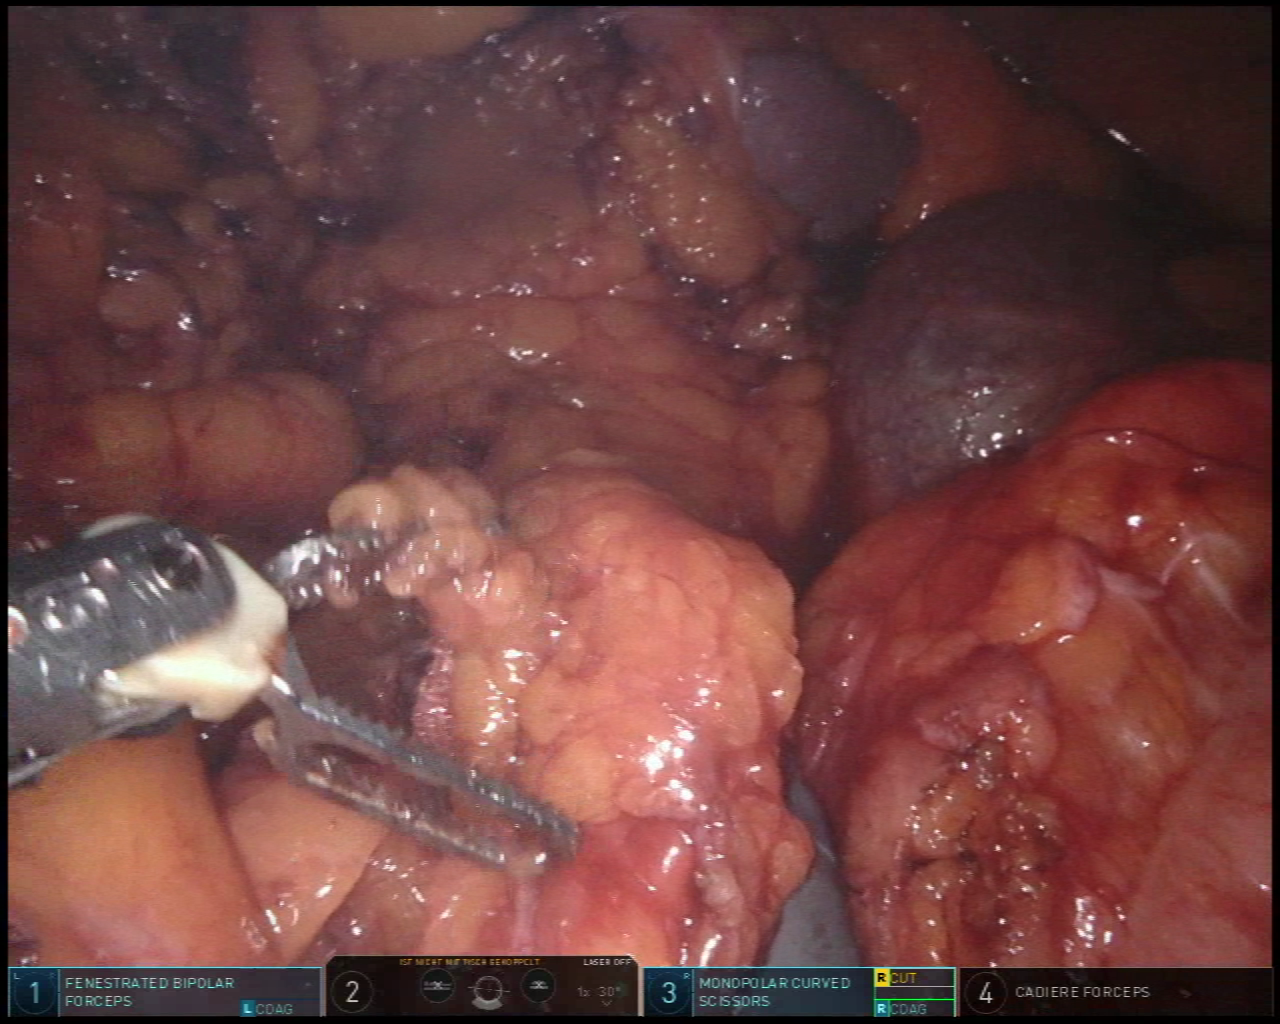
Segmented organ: spleen
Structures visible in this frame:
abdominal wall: no
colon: no
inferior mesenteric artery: no
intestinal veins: no
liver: no
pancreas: yes
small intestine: no
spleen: yes
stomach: no
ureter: no
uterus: no
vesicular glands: no